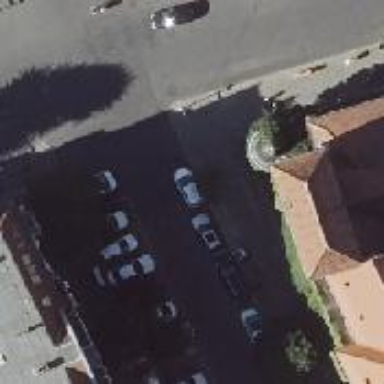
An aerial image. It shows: Residential road with separate sidewalks and on-street perpendicular parking on the left lane.